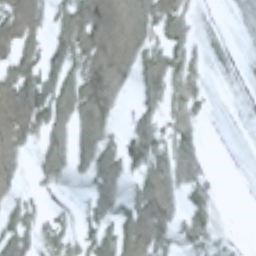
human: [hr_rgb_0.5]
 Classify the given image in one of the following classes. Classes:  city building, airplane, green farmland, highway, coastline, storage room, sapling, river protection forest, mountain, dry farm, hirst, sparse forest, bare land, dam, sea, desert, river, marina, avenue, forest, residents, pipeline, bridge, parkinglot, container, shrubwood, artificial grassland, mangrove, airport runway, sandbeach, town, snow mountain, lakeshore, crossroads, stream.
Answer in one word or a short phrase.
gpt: snow mountain